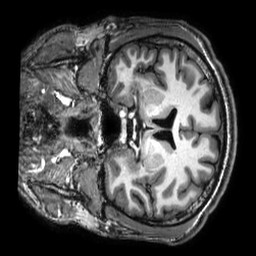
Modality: T1w
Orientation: coronal
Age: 29
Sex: male
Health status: healthy
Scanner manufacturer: philips
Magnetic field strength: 3 T
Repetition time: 0.009 s
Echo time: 0.003996 s